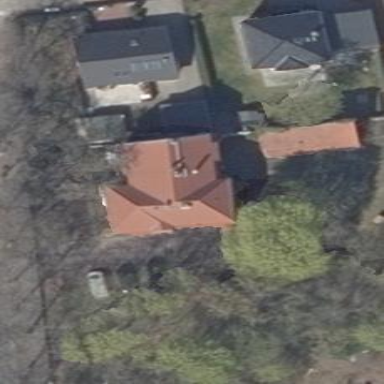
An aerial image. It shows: Residential building with gambrel roof shape.